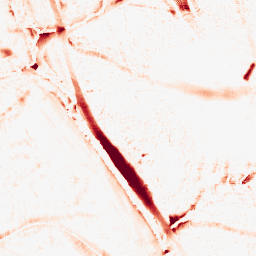
Category: morphological
Decomposition family: morphological_ellipse
Decomposition parameters: operation: opening
width: 20
height: 20
Upsampling method: bspline
Upsampling parameters: scale: 4
Upsampling scale: 4